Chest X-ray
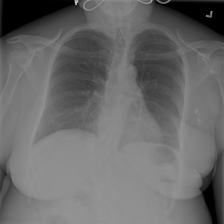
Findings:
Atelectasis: negative
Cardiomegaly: negative
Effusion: negative
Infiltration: negative
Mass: negative
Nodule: negative
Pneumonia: negative
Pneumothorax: negative
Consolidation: negative
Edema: negative
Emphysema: negative
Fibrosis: negative
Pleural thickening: negative
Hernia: negative